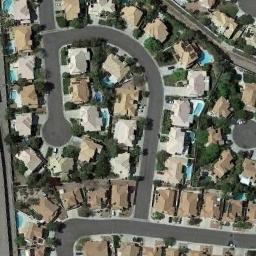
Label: dense_residential